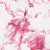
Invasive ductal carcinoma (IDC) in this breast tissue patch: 0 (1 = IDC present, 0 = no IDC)